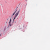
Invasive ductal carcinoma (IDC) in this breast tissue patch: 0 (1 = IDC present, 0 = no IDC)